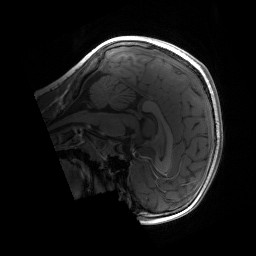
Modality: T1w
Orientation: sagittal
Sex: male
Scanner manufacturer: siemens
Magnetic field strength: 3 T
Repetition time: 1.9 s
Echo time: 0.00243 s